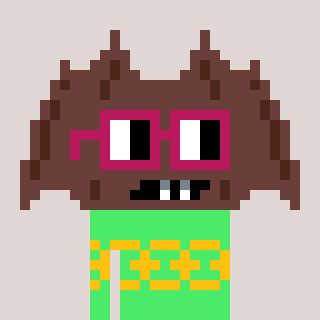
a pixel art character with square dark red glasses, a bat-shaped head and a teal-colored body on a warm background